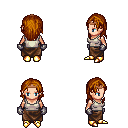
a pixel art fantasy rpg character, female body template, human, light skin, white pirate shirt, robe skirt, brunette long hairstyle, bronze tiara, metal gloves, gold boots, four views (front, back, left, right), 2x2 character sprite sheet, small pixel art, hard edges, no anti-aliasing